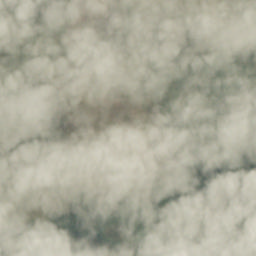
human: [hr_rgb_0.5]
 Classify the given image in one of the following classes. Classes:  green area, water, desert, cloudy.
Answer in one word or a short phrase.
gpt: cloudy